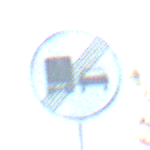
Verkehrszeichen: EndeUeberholverbotKraftfahrzeuge
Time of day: MorningAfternoon
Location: Outdoor (Nature)
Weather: Clear
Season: Autumn
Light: Natural